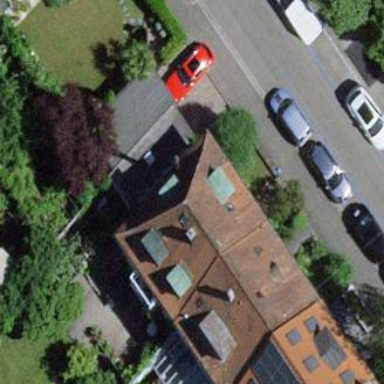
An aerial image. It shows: Terrace building.